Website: home-depot
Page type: cart
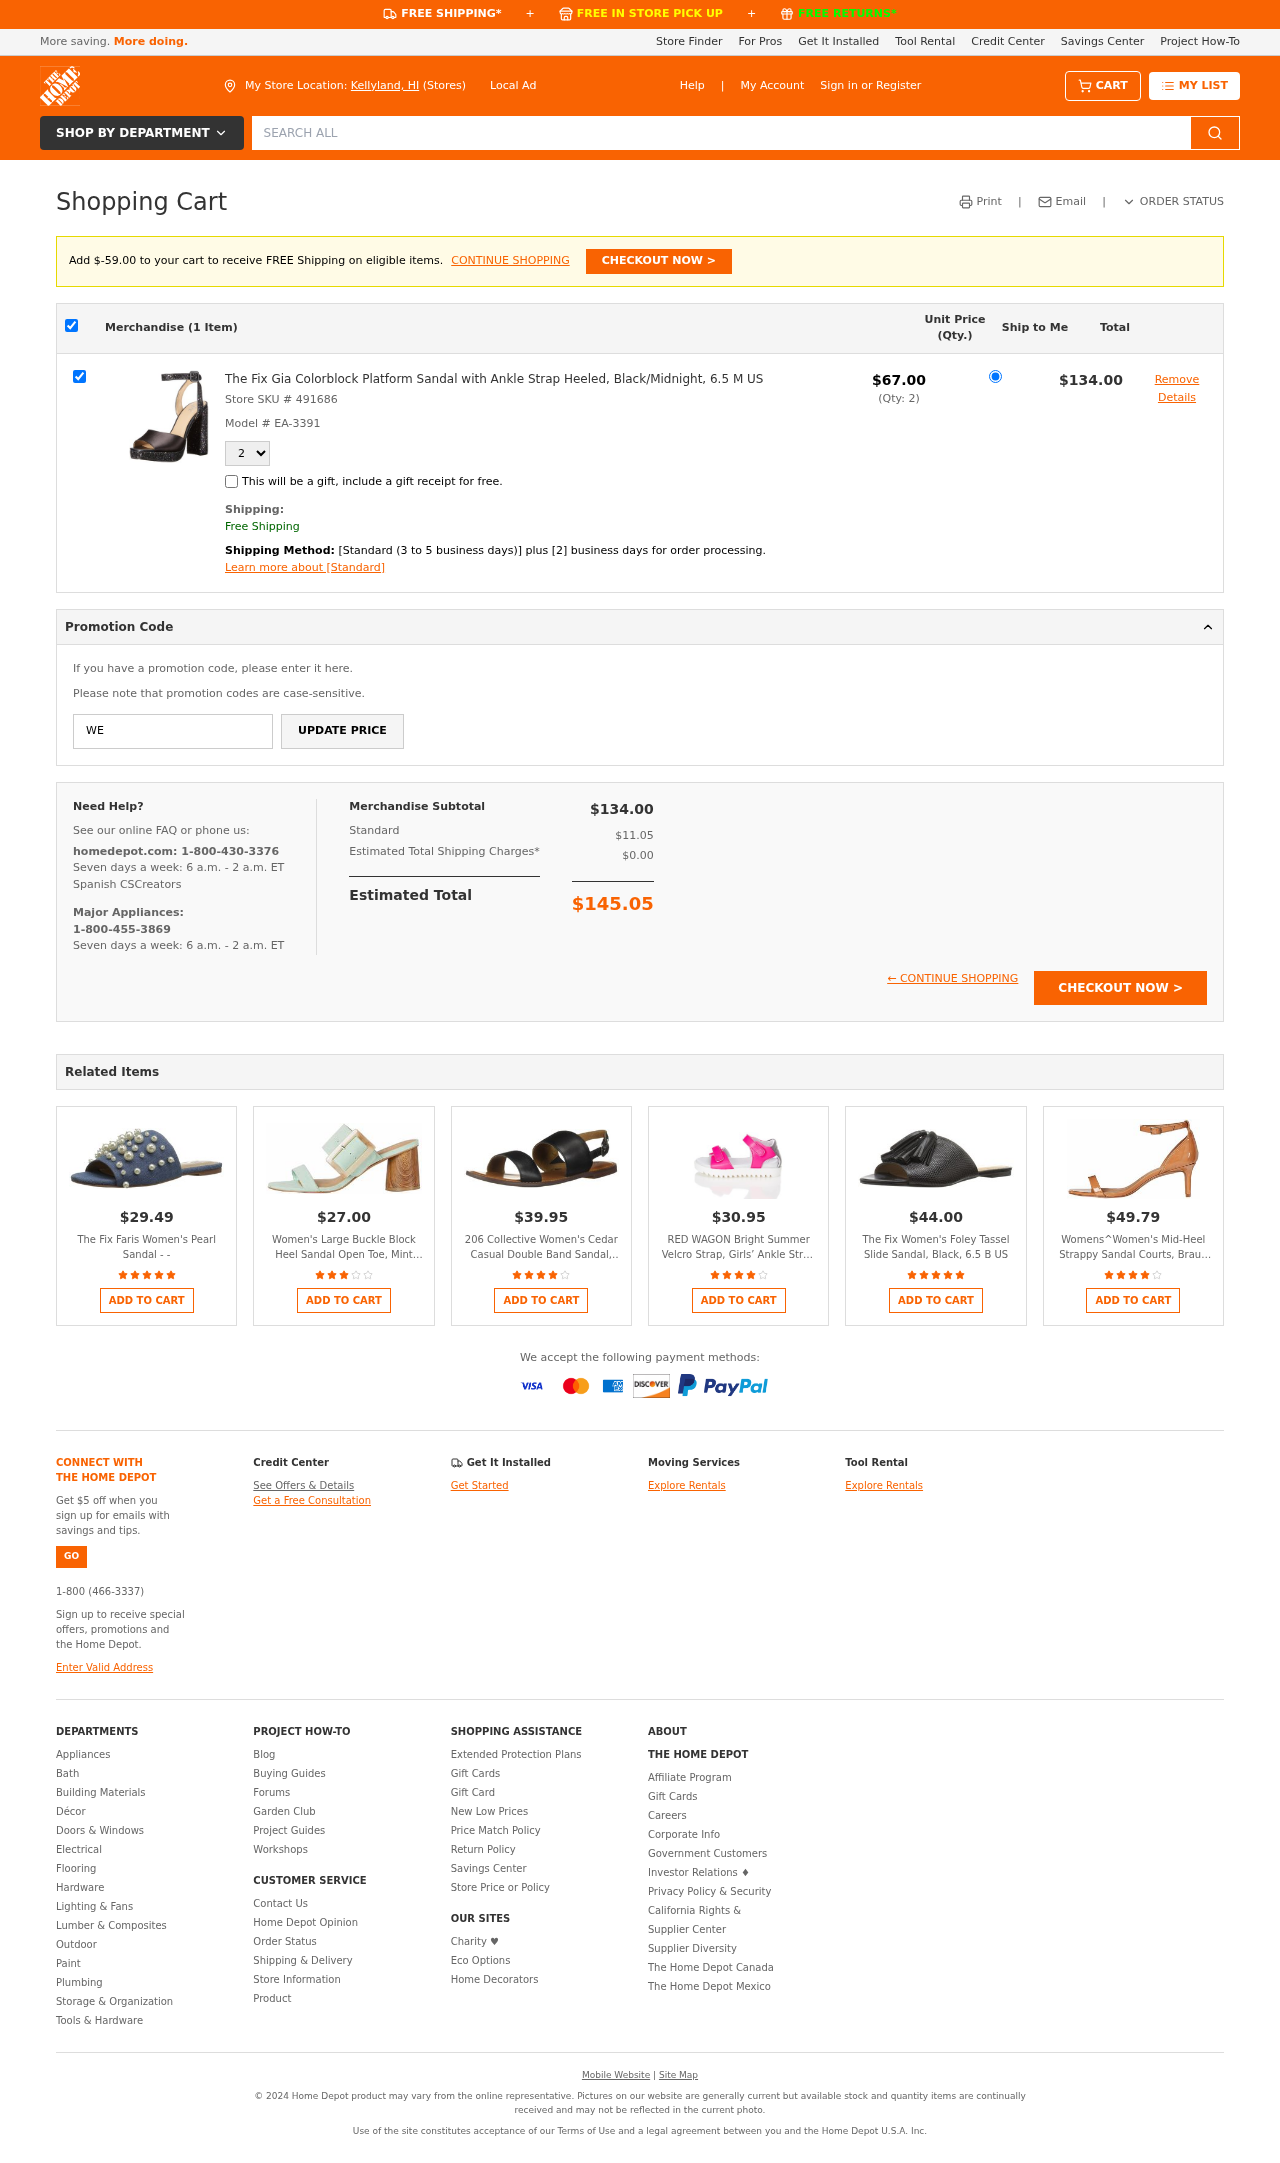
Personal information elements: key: PII_CITY_STATE
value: Kellyland, HI
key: PII_PROMO_CODE
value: WELCOME95
Product elements: key: PRODUCT1_NAME
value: The Fix Gia Colorblock Platform Sandal with Ankle Strap Heeled, Black/Midnight, 6.5 M US
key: PRODUCT1_PRICE
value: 67
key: PRODUCT1_QUANTITY
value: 2
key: PRODUCT2_NAME
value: The Fix Faris Women's Pearl Sandal -  -
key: PRODUCT2_PRICE
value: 29.49
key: PRODUCT2_RATING
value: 4.5
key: PRODUCT3_NAME
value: Women's Large Buckle Block Heel Sandal Open Toe, Mint Green, US 7
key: PRODUCT3_PRICE
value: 27
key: PRODUCT3_RATING
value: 3.1
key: PRODUCT4_NAME
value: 206 Collective Women's Cedar Casual Double Band Sandal, Black Leather, 11 B US
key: PRODUCT4_PRICE
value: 39.95
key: PRODUCT4_RATING
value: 3.8
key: PRODUCT5_NAME
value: RED WAGON Bright Summer Velcro Strap, Girls’ Ankle Strap Sandals
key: PRODUCT5_PRICE
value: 30.95
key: PRODUCT5_RATING
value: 3.6
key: PRODUCT6_NAME
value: The Fix Women's Foley Tassel Slide Sandal, Black, 6.5 B US
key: PRODUCT6_PRICE
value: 44
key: PRODUCT6_RATING
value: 4.5
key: PRODUCT7_NAME
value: Womens^Women's Mid-Heel Strappy Sandal Courts, Braun Praline Nude, US 10
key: PRODUCT7_PRICE
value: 49.79
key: PRODUCT7_RATING
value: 4.3
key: PRODUCT1_SKU
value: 491686
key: PRODUCT1_MODEL
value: EA-3391
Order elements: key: AMOUNT_TO_FREE_SHIPPING
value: $-59.00
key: ORDER_NUM_ITEMS
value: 1
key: ORDER_SUBTOTAL
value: $134.00
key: ORDER_TAX
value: $11.05
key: ORDER_SHIPPING_COST
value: $0.00
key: ORDER_TOTAL
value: $145.05
Search elements: key: HEADER_SEARCH
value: SEARCH ALL